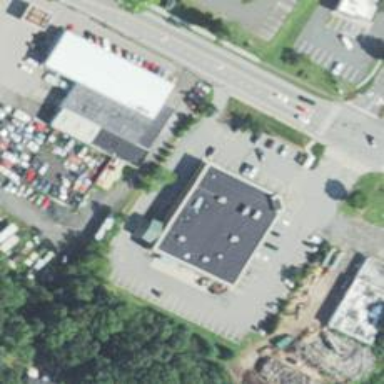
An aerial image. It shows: Pharmacy providing healthcare services.